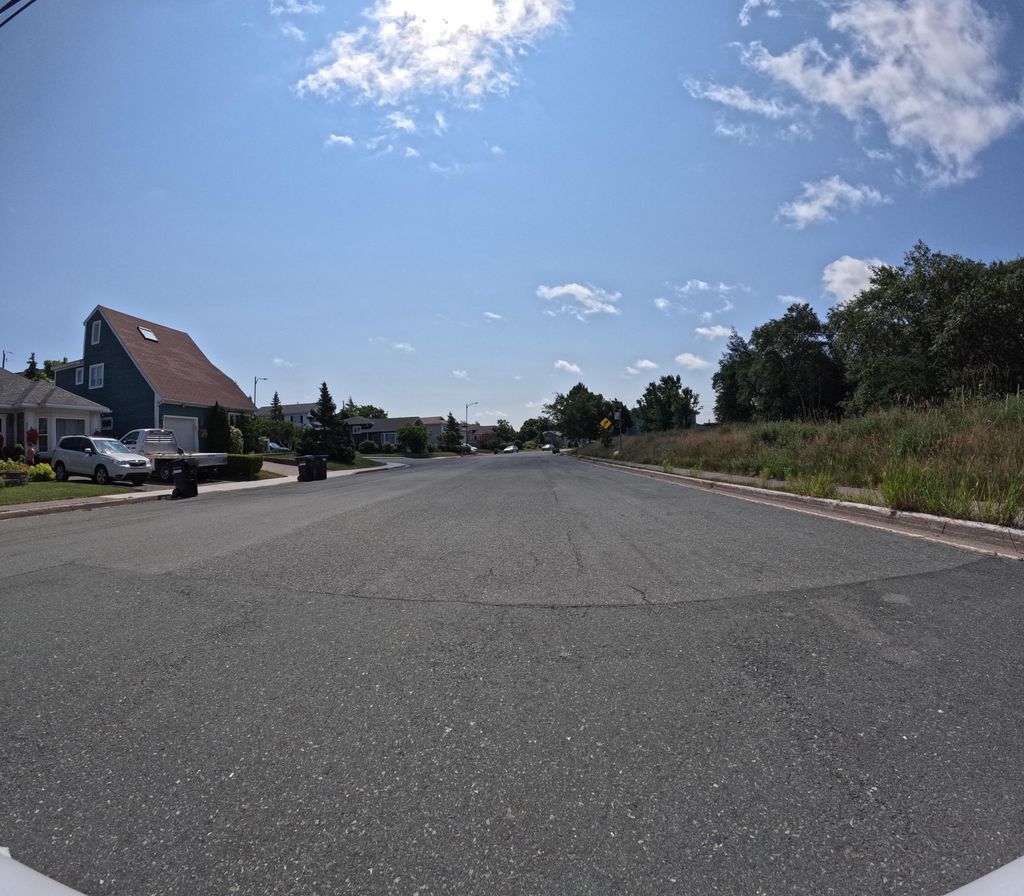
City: st_johns